Interaction volume radius: 5 \u00c5
Interaction volume height: 35 \u00c5
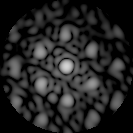
Disorder parameter: 0.5336